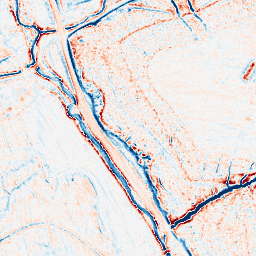
Category: classical
Decomposition family: gaussian_anisotropic
Decomposition parameters: sigma_x: 2
sigma_y: 2
Upsampling method: edge_directed
Upsampling parameters: scale: 4
Upsampling scale: 4